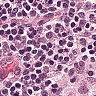
Metastatic tissue present: no